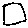
Label: square